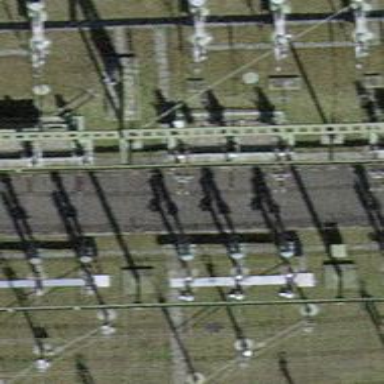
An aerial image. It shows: Insulator used in power equipment.